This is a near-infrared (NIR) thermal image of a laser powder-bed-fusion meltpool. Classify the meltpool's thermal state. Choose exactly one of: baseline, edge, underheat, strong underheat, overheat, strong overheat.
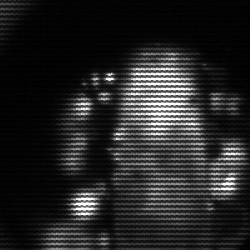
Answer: strong underheat